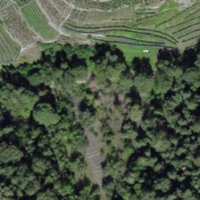
EUNIS habitat code: 44
Species observed at this site:
Hippocrepis emerus
Fraxinus excelsior